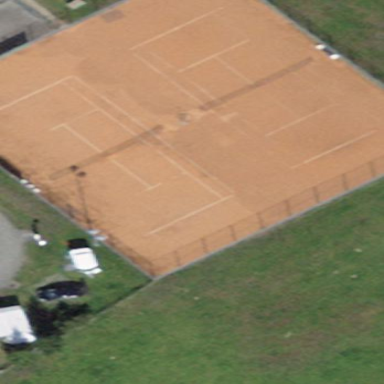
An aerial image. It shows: Tennis court in leisure pitch.